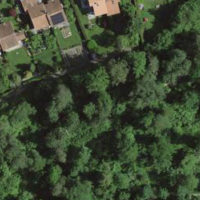
EUNIS habitat code: 44
Species observed at this site:
Tanacetum parthenium